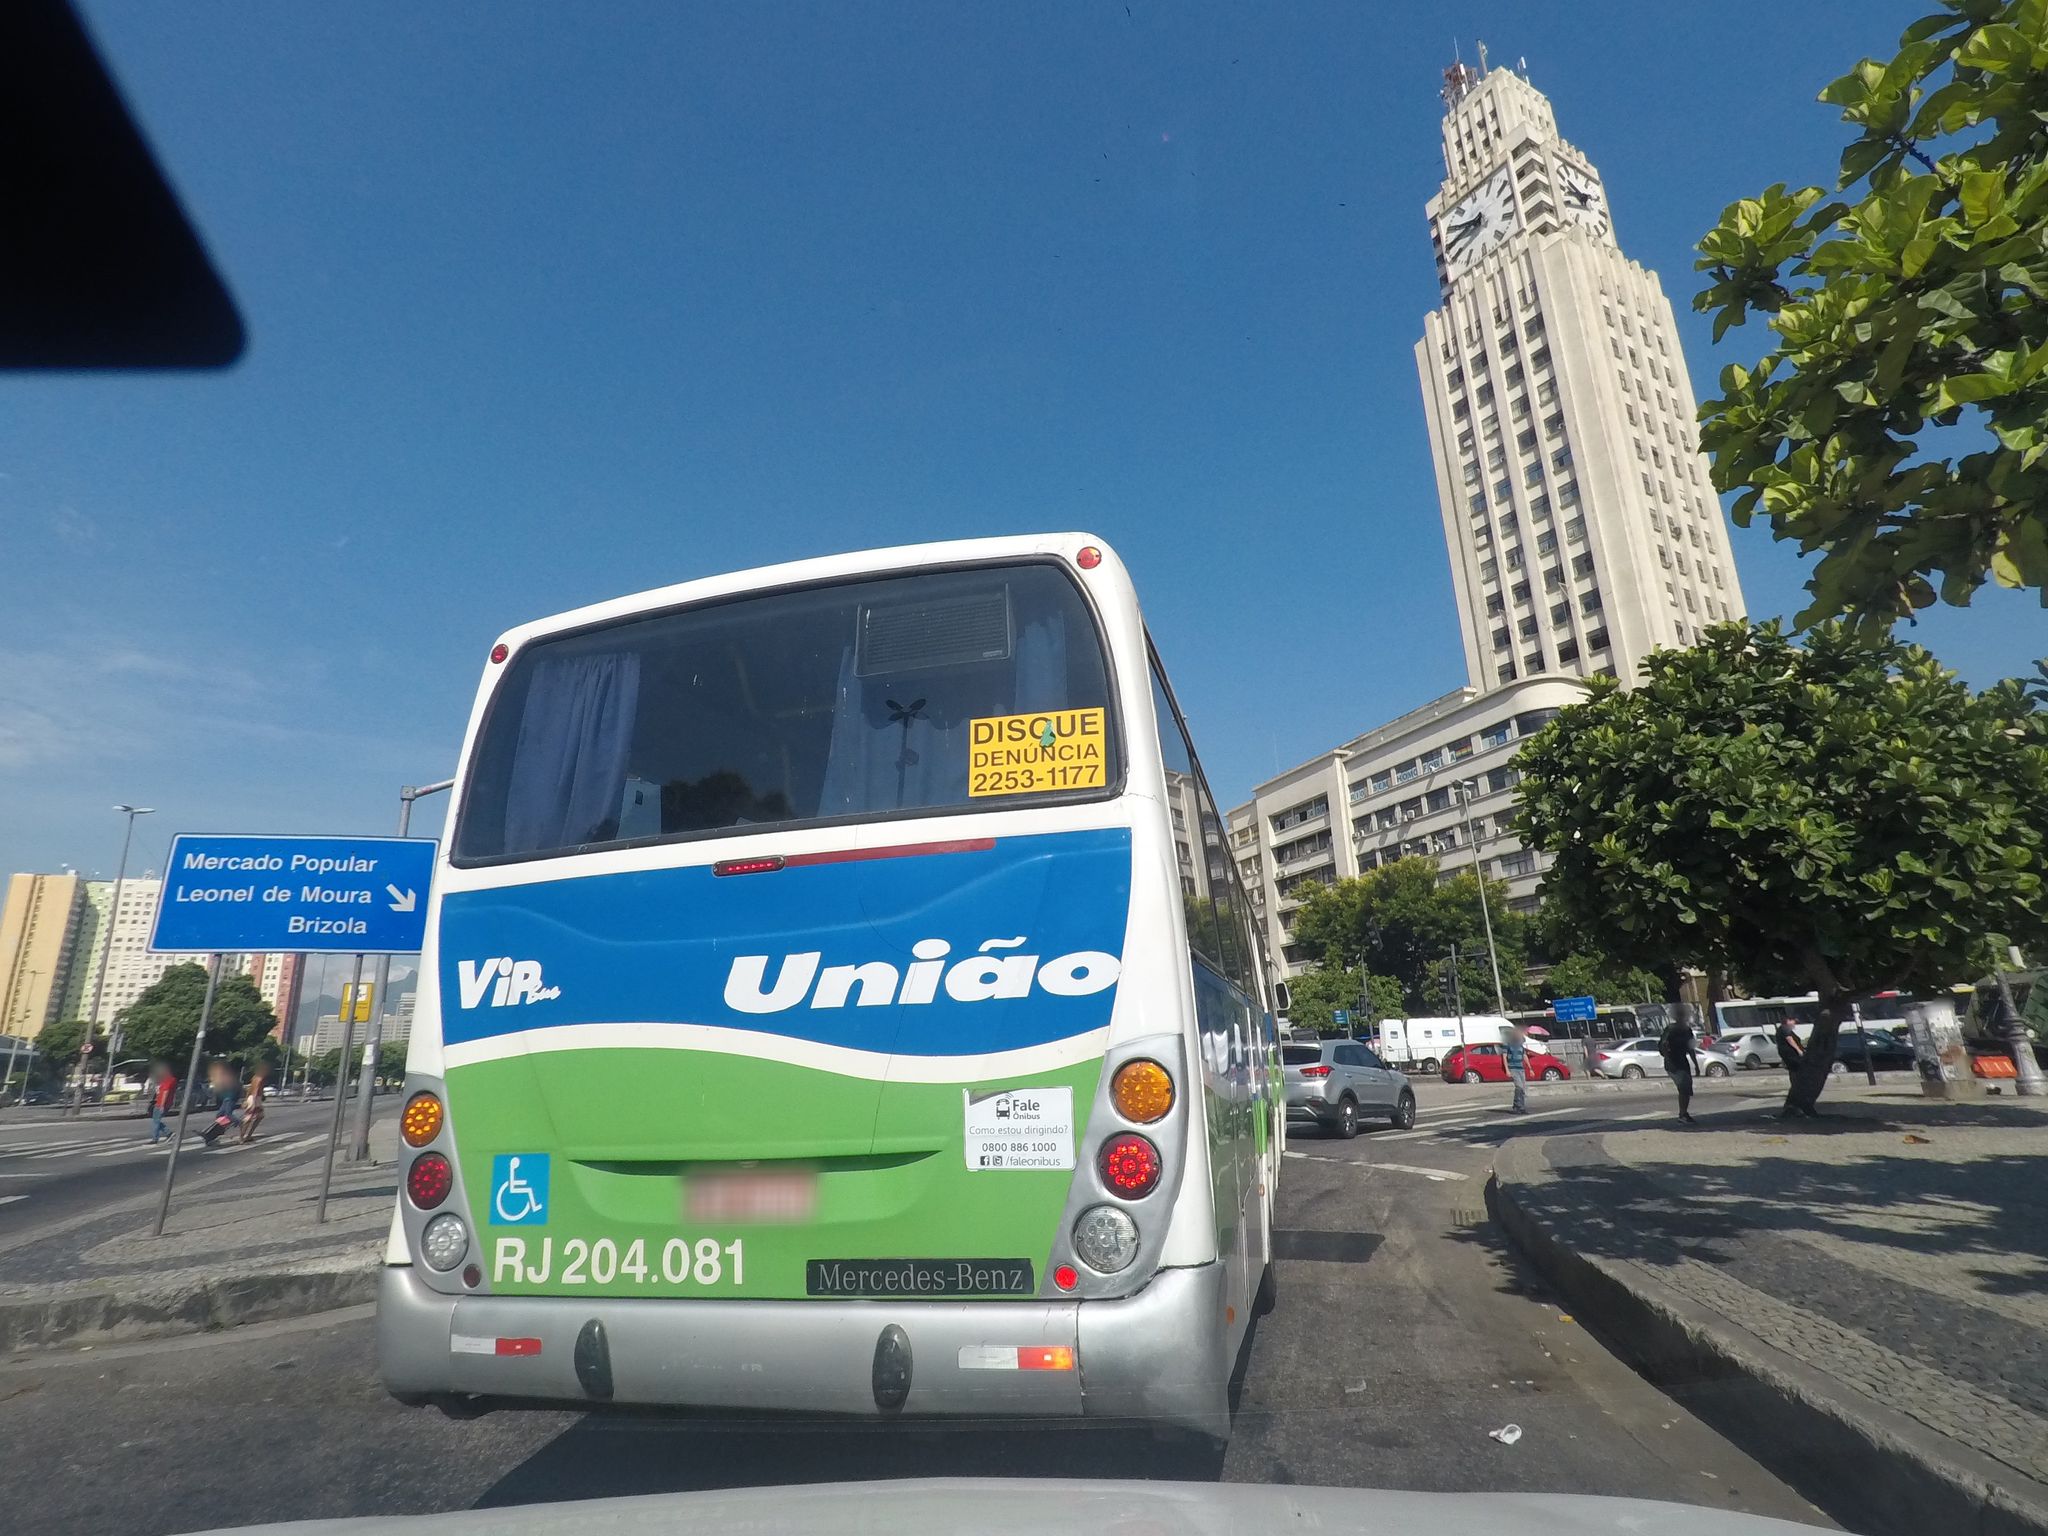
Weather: clear
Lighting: day
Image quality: good
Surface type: walking surface
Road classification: secondary_link
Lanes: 2
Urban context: urban centre
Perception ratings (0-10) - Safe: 2.64, Lively: 5.47, Beautiful: 4.68, Boring: 4.66, Depressing: 8.12, Wealthy: 6.27